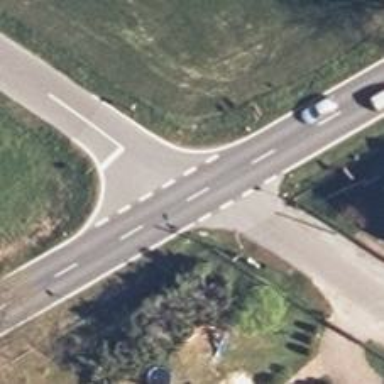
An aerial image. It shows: Secondary road with asphalt surface.